Question: Which images I should use if I only need to support landscape orientation and devices with iOS 7 and upper?
I have unselected all unneeded checkboxes, but the loading image does not appear for example on simulator 4s or 5 (c,s)? It only appears on iPhone 6 plus simulator. What can be a problem?

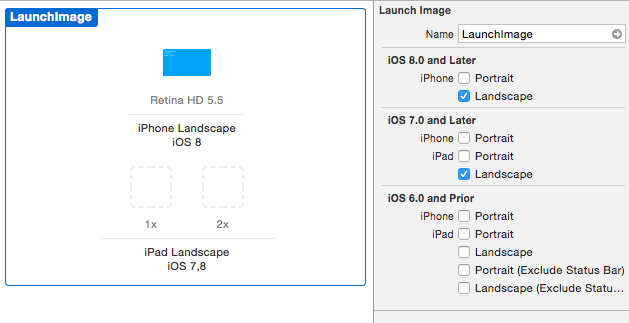
Answer: You've encountered a bug with asset catalogs. You can't use an asset catalog to provide a launch image for an app that launches into landscape. To do what you're trying to do, you'll need to use the old-fashioned "named" launch images at the top level of your app bundle.